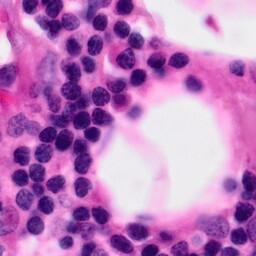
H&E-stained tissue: Pancreatic